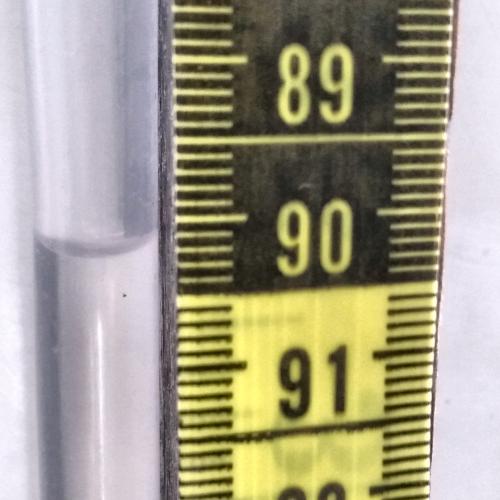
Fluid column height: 90.2 cm